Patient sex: M
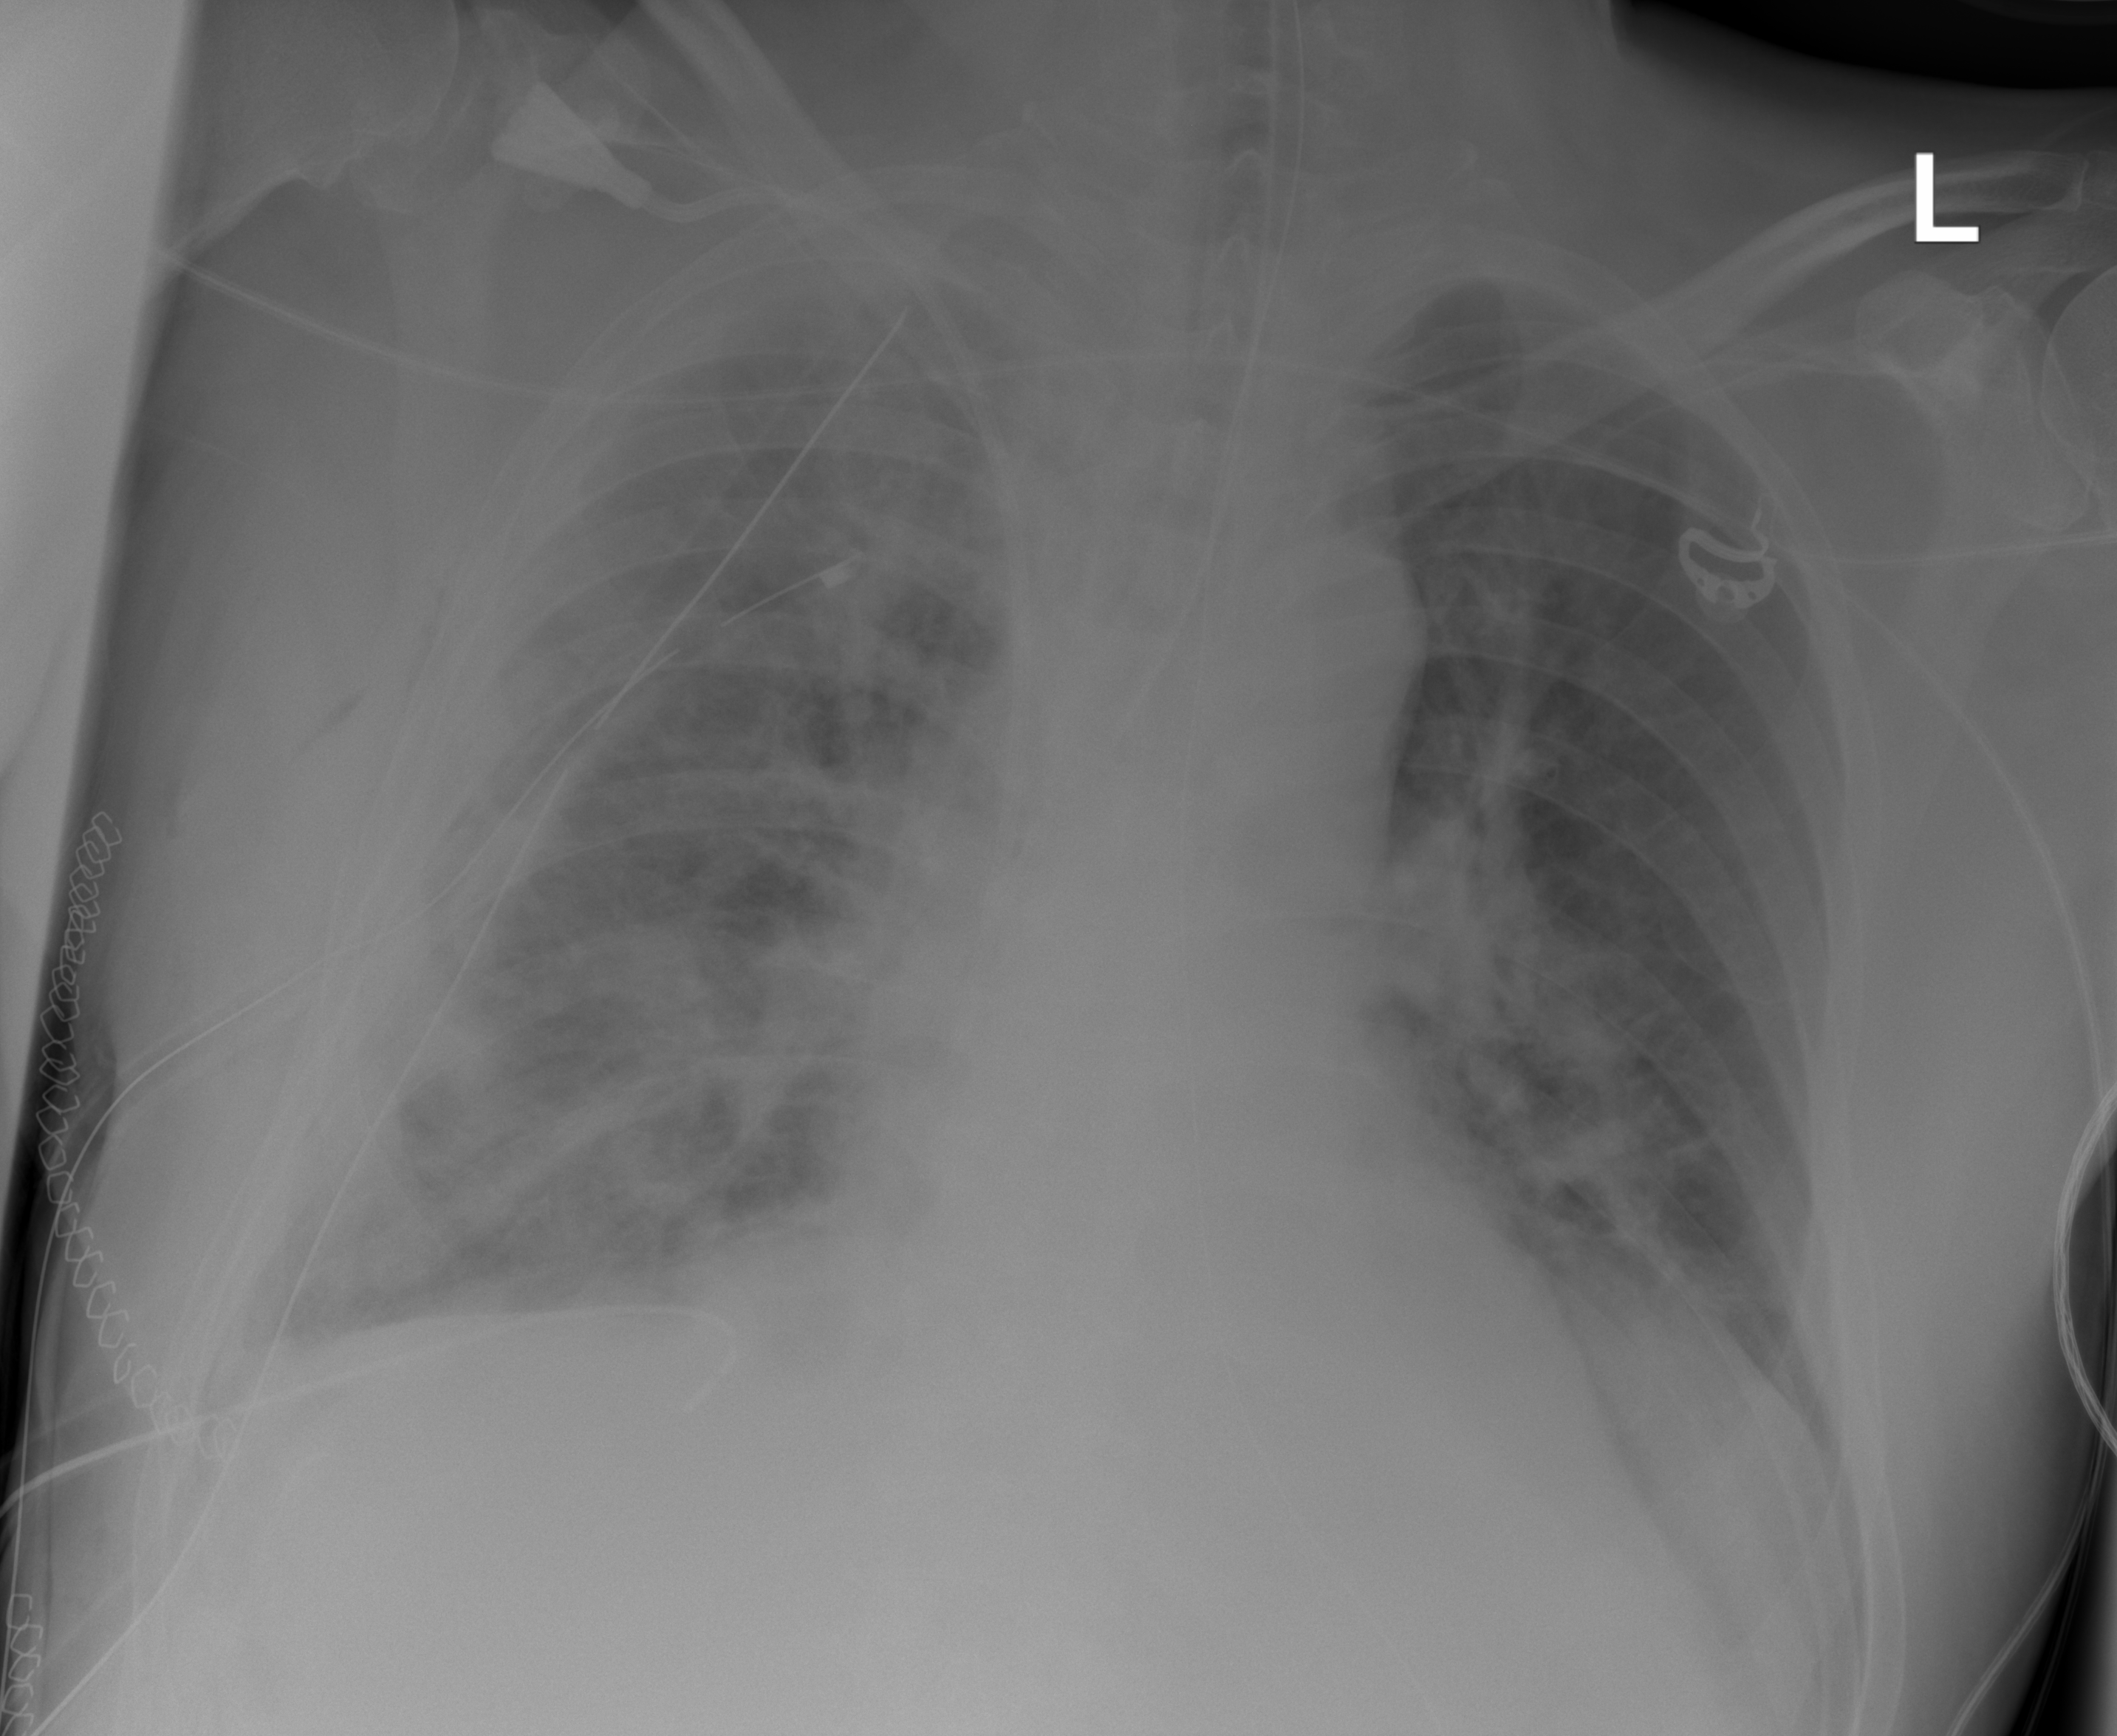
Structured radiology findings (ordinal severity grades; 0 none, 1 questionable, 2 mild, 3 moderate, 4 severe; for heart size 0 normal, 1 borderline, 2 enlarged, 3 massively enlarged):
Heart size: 0
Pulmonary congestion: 3
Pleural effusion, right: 0
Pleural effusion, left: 0
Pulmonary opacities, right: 0
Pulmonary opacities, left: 0
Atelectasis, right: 0
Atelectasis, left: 0